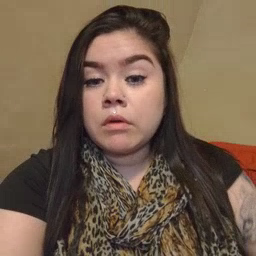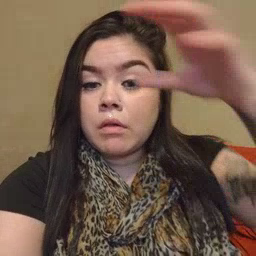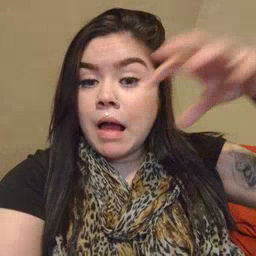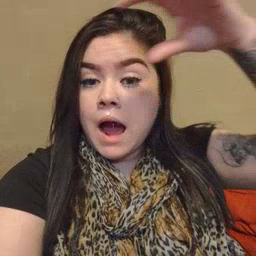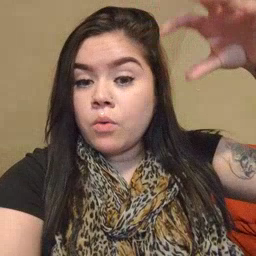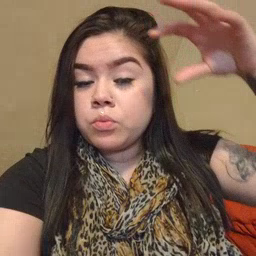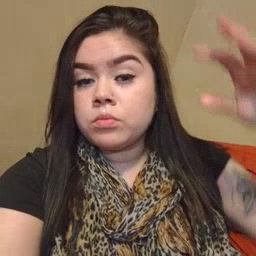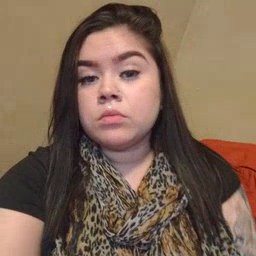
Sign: cloud